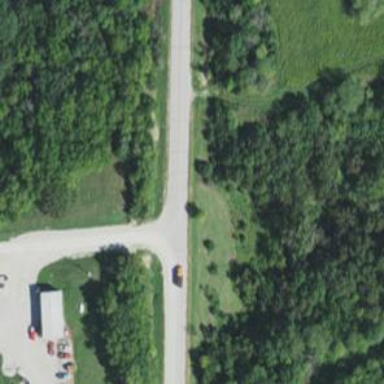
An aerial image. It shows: Tertiary road.